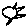
Label: sun